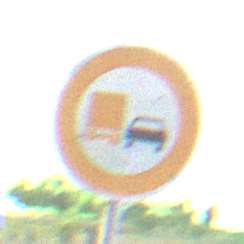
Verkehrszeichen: UeberholverbotKraftfahrzeuge
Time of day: Night
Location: Outdoor (Nature)
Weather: Overcast
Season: NotSpecified
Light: Artificial